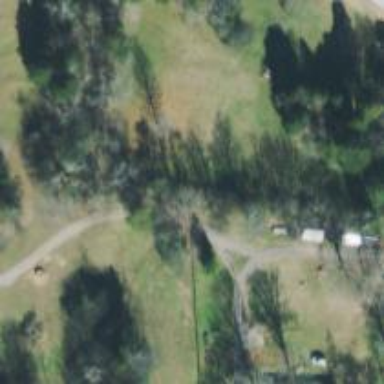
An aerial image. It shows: Driveway leading to service road.